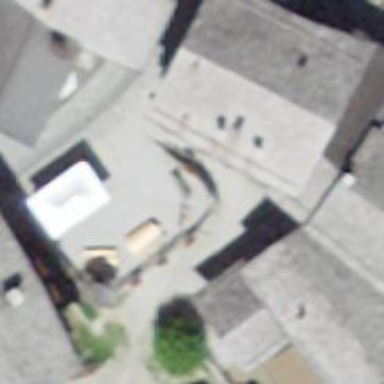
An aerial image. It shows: Building with tiled roof.